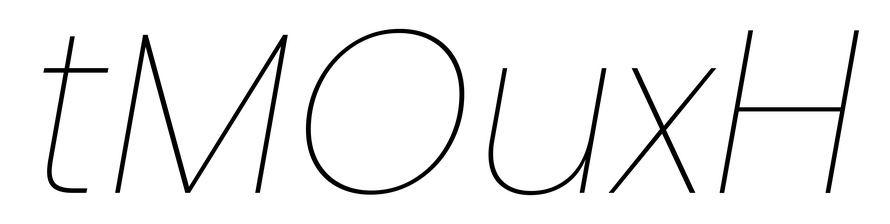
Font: Poppins-ThinItalic